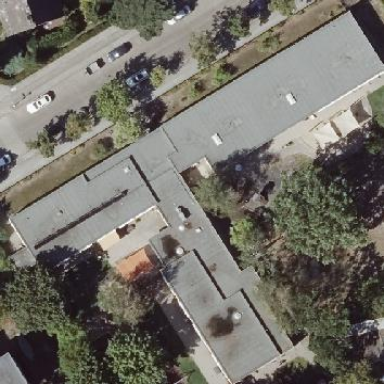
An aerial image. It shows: Kindergarten building.